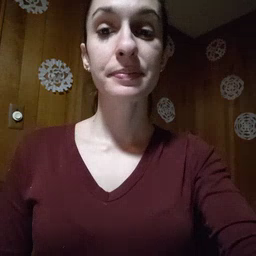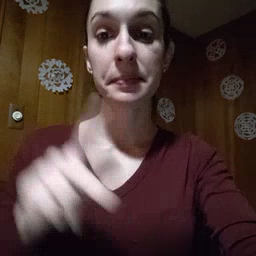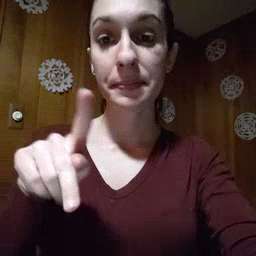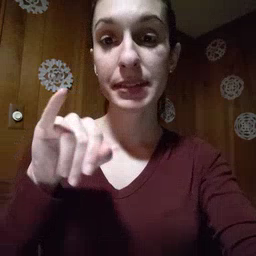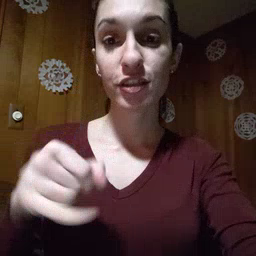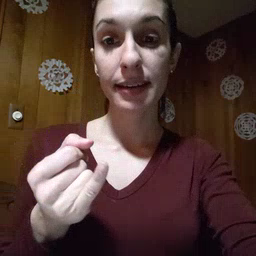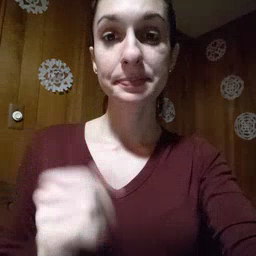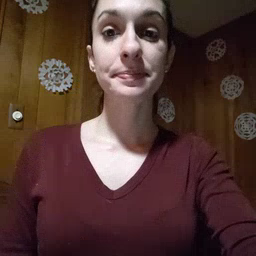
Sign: pajamas